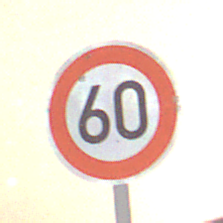
Verkehrszeichen: Geschwindigkeit60
Umgebung: Outdoor, Suburban
Tageszeit: Night
Wetter: Clear
Licht: Artificial
Jahreszeit: NotSpecified
Kontrast: MediumContrast